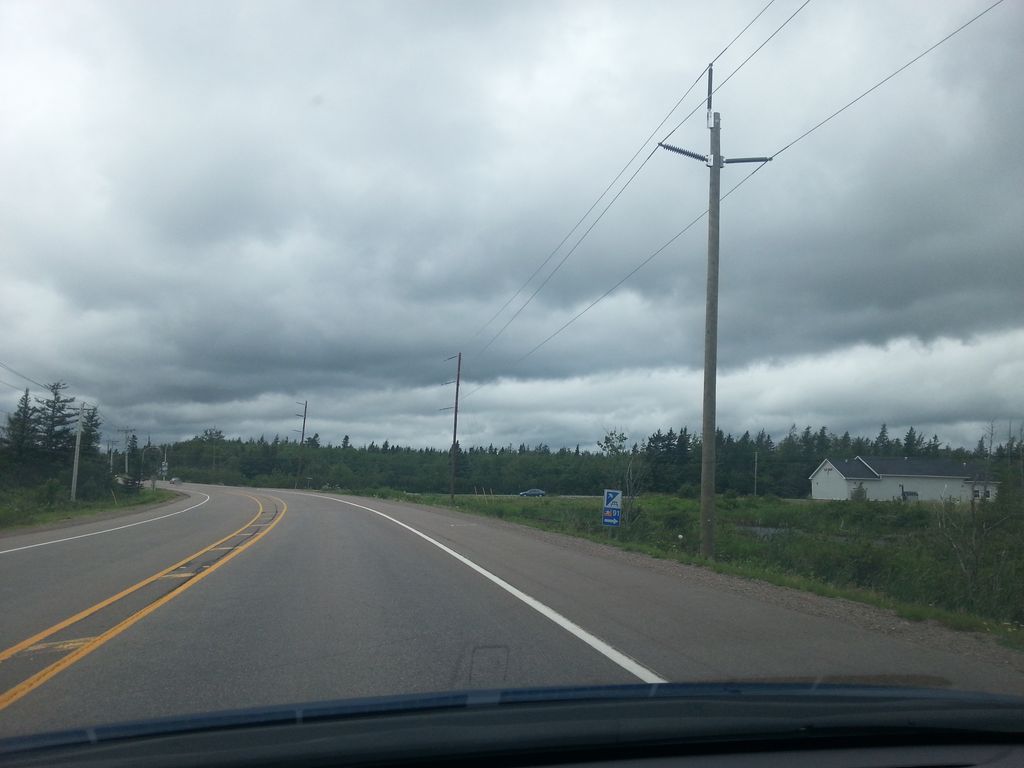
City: charlottetown